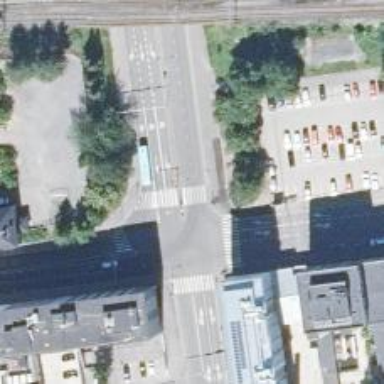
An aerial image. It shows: Crossing on cycleway.